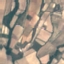
Land use / land cover class: PermanentCrop